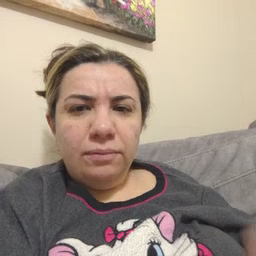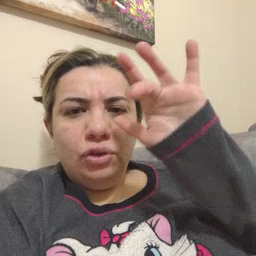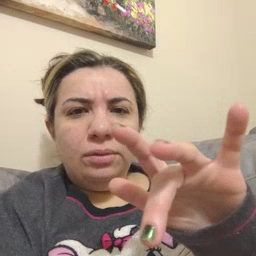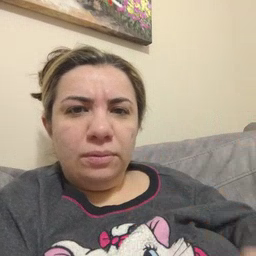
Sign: touch